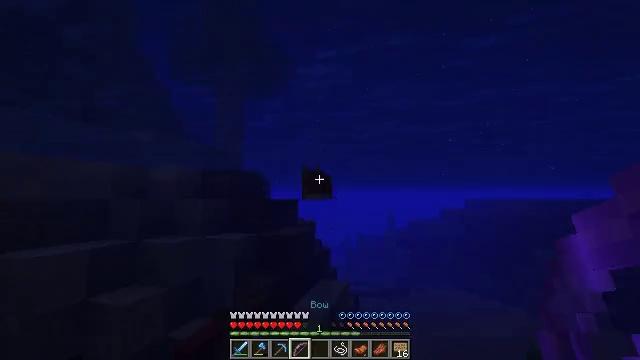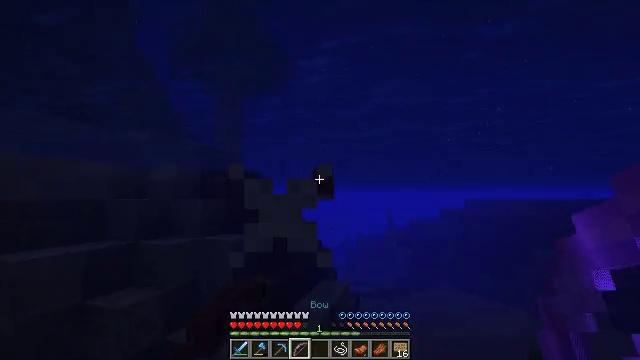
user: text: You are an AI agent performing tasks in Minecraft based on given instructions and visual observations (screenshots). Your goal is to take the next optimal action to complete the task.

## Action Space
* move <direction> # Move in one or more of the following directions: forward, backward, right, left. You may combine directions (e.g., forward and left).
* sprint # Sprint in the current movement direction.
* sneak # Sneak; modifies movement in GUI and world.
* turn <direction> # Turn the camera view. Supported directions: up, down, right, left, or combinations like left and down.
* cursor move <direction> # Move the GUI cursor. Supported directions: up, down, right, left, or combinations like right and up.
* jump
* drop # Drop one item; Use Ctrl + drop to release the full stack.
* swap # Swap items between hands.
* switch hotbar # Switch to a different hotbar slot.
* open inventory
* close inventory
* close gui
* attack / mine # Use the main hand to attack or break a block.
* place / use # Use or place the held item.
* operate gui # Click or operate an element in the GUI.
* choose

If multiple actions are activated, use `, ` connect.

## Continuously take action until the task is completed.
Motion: motion action
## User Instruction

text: Kill aquatic mobs.
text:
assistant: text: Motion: move forward, sprint
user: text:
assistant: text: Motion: sprint